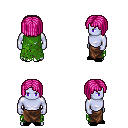
a pixel art fantasy rpg character, male body template, dark elf, purple skin, green tattered cape, robe skirt, pink pageboy hairstyle, black slippers, four views (front, back, left, right), 2x2 character sprite sheet, small pixel art, hard edges, no anti-aliasing